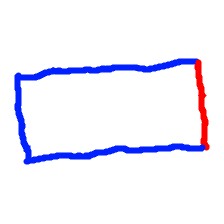
Shape: rectangle